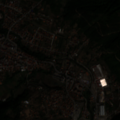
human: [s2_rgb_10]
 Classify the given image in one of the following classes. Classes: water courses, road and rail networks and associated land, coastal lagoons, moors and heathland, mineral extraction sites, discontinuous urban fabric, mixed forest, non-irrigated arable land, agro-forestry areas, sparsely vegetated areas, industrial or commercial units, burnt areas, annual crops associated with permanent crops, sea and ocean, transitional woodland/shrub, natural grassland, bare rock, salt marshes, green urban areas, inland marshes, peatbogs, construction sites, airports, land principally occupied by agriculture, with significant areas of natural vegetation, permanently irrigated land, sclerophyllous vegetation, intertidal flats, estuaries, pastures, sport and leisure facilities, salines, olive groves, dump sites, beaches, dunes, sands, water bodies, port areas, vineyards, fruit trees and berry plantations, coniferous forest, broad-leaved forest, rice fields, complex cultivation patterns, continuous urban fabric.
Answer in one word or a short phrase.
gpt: discontinuous urban fabric, land principally occupied by agriculture, with significant areas of natural vegetation, broad-leaved forest, mixed forest